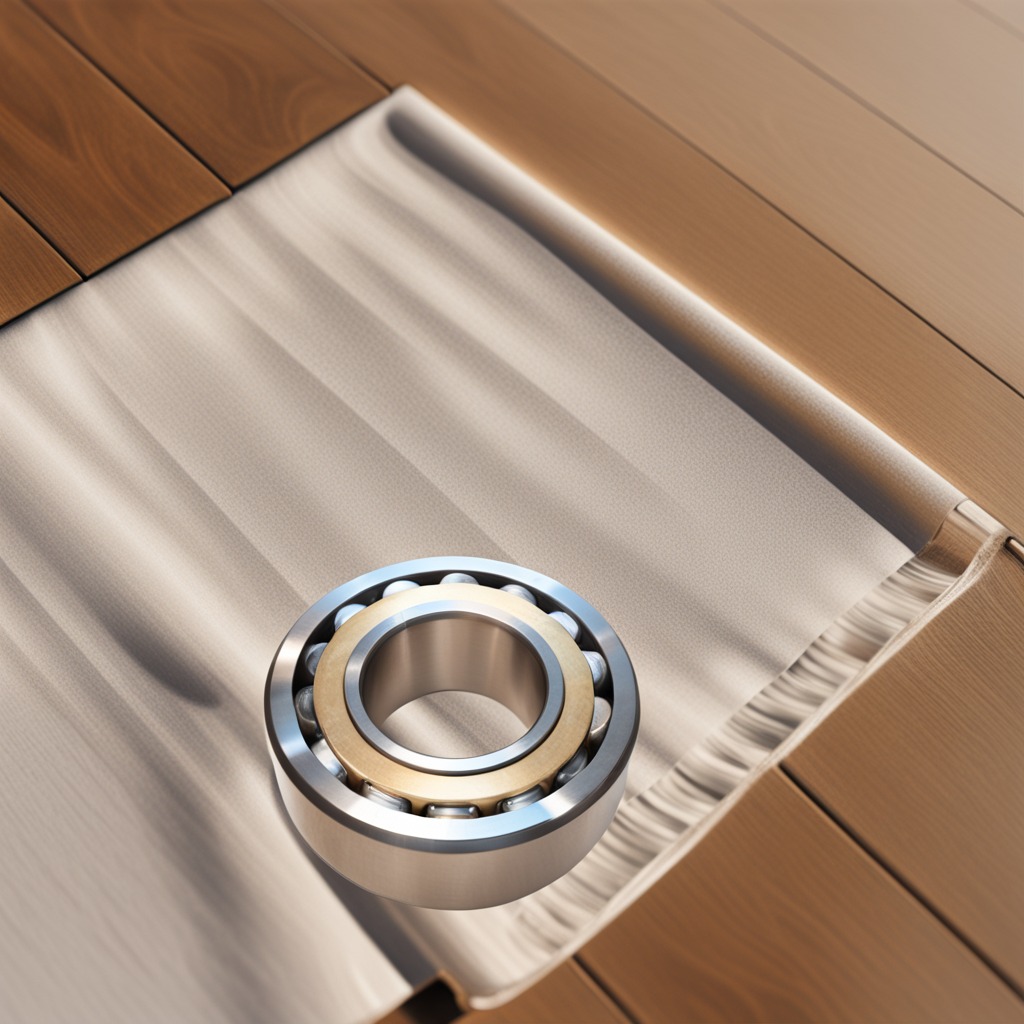
A metal ball bearing is lying on a clean wooden table covered with a plain fabric table cloth in an outdoor workshop during daytime bright natural light soft shadows worn but beneath the cloth.